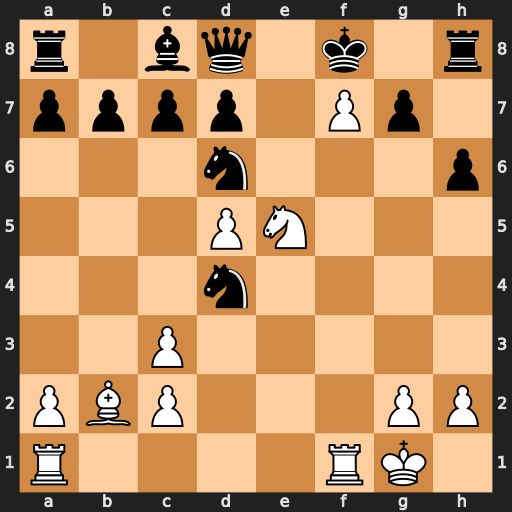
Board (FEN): r1bq1k1r/pppp1Pp1/3n3p/3PN3/3n4/2P5/PBP3PP/R4RK1
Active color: w
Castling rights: -
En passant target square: -
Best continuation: Ng6#